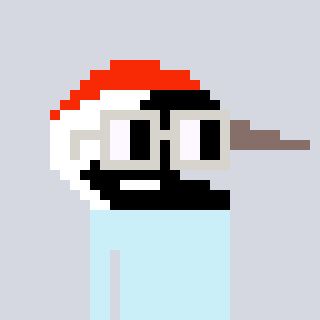
a pixel art character with square light gray glasses, a crane-shaped head and a peachy-colored body on a cool background